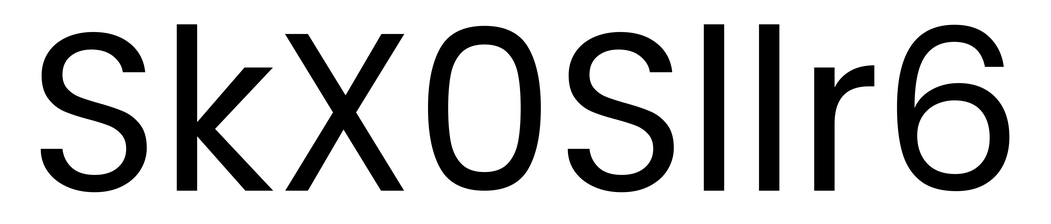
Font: Poppins-Regular